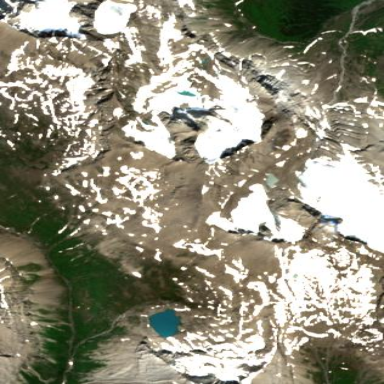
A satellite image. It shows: Majestic glacier in the distance.